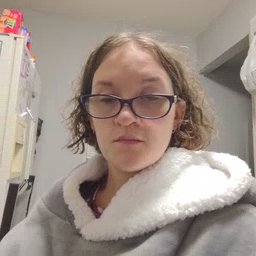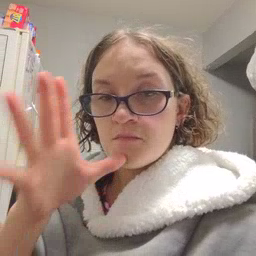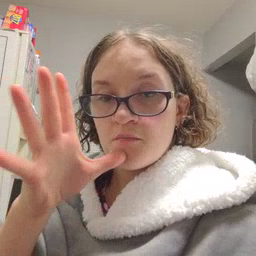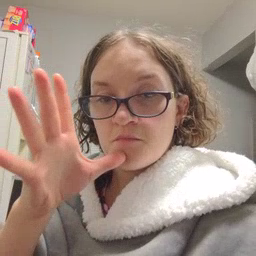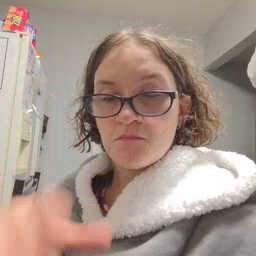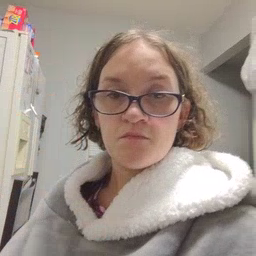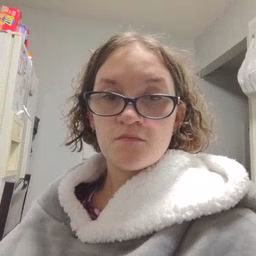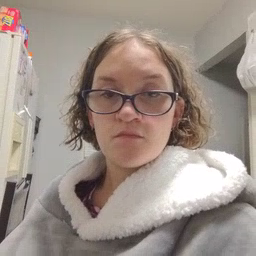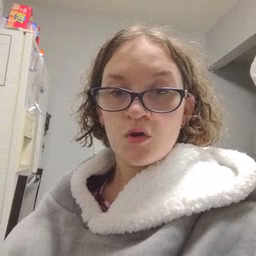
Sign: mom